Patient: sex M, age 79
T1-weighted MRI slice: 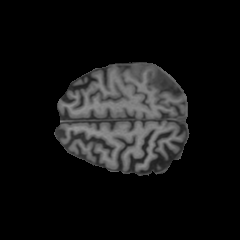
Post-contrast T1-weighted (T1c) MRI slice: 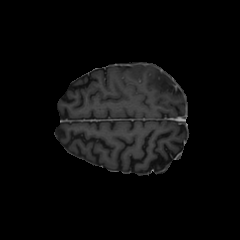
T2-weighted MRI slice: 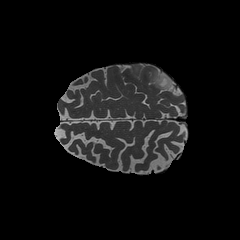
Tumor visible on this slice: yes
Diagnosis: Glioblastoma, IDH-wildtype
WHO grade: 4